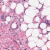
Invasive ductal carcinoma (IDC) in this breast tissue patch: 0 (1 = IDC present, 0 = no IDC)